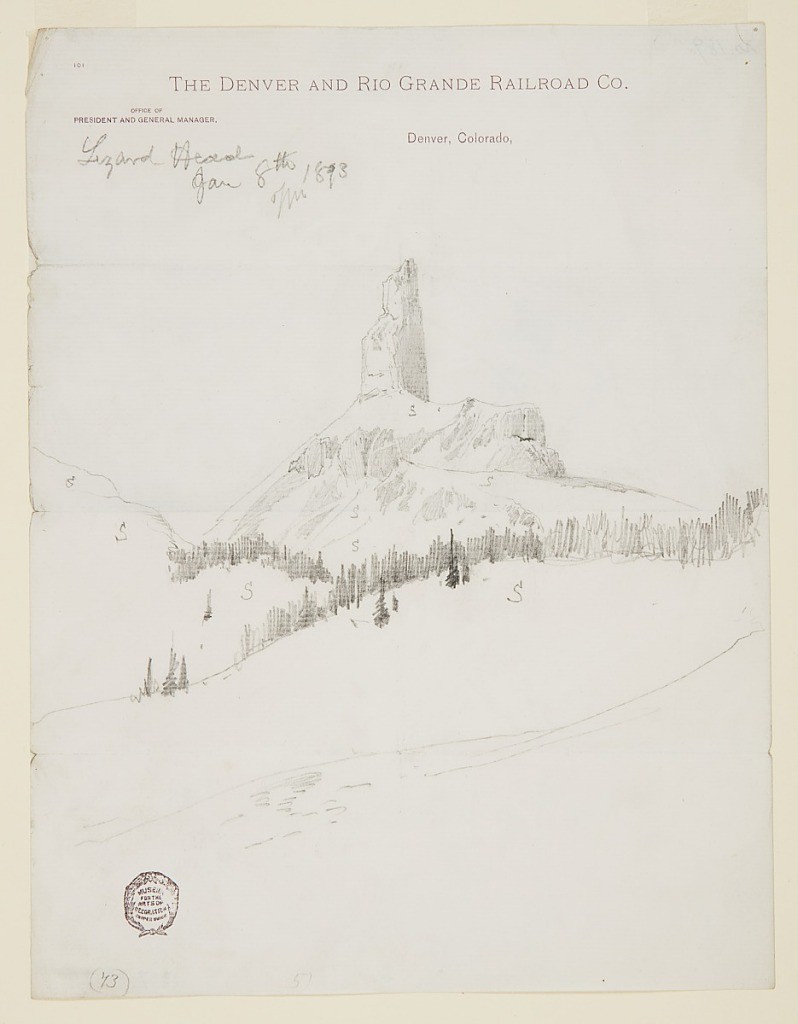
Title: Lizard Head Peak, Colorado
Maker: Thomas Moran, American, b. Britain, 1837–1926
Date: January 8, 1893
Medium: Graphite on white laid paper
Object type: Drawing
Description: Vertical view of a monolithic mountain peak, silhouetted against white of paper, towers as one crest of ridge defined by a row of rugged vertical strokes signifying evergreen trees.